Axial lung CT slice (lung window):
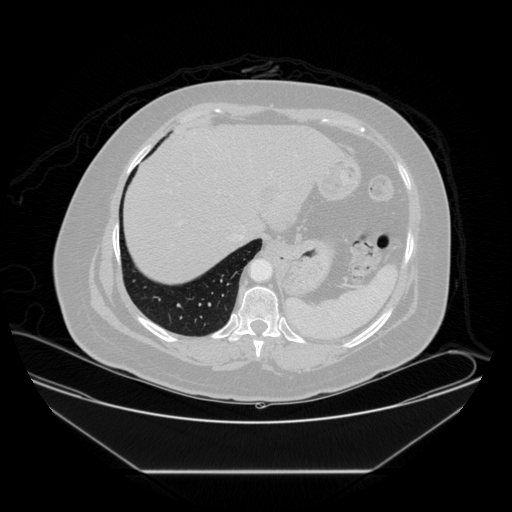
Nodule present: no